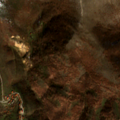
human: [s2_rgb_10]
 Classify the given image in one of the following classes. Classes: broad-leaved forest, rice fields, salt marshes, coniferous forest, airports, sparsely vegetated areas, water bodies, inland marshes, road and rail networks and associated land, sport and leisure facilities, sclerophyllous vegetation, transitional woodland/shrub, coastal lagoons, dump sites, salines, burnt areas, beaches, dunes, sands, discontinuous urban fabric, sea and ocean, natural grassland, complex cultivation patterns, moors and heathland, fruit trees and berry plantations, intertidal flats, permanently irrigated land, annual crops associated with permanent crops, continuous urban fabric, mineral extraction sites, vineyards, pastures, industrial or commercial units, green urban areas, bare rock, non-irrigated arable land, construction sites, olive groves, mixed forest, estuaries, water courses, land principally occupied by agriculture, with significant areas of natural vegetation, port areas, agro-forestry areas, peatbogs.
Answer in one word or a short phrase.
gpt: land principally occupied by agriculture, with significant areas of natural vegetation, broad-leaved forest, natural grassland, transitional woodland/shrub